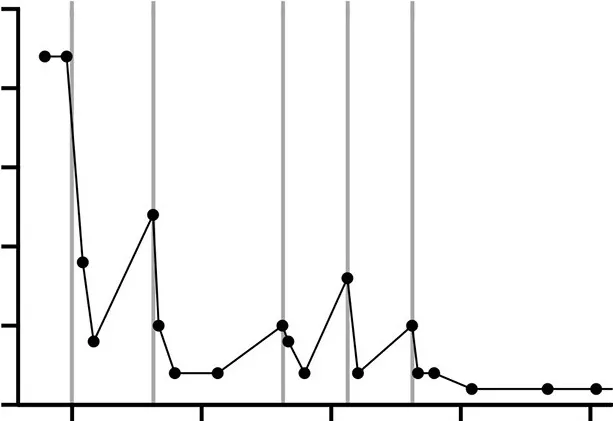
Pain scoring 2 h prior to, during, and after treatment with morphine via a C1-C2 epidural catheter in a horse. The vertical lines indicate the timing and dose of morphine administration. Each data point represents a pain score. Time zero is the time of C1-C2 catheter placement and first morphine dose.
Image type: pathology (masson_trichrome)